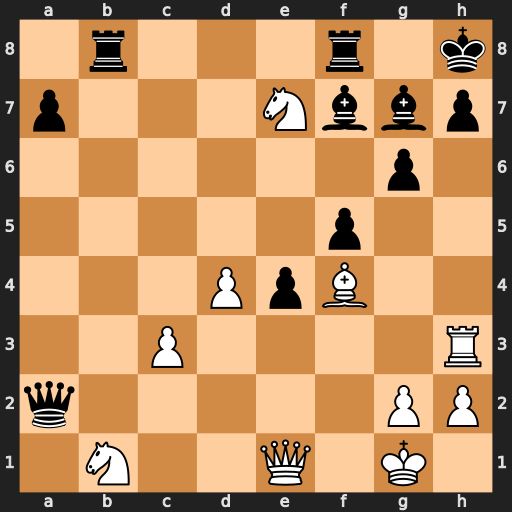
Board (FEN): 1r3r1k/p3Nbbp/6p1/5p2/3PpB2/2P4R/q5PP/1N2Q1K1
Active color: w
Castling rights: -
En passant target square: -
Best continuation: Rxh7+ Kxh7 Qh4+ Bh6 Qxh6#